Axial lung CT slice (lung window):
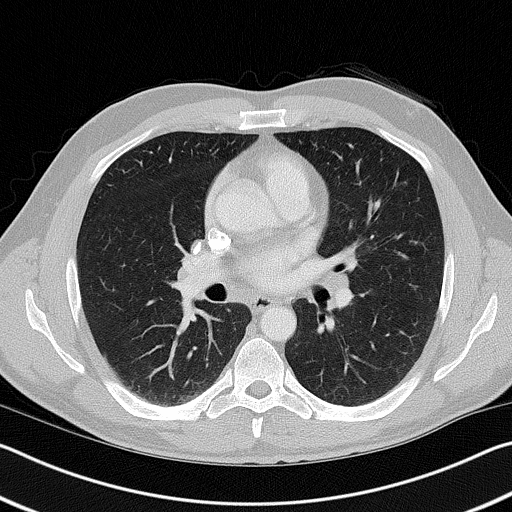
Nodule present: no